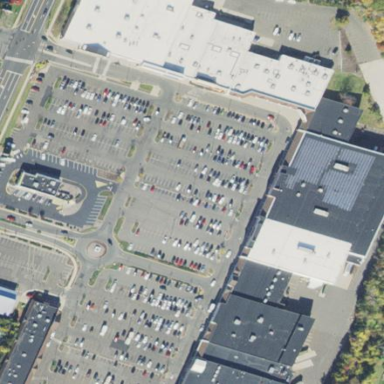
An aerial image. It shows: Retail area.